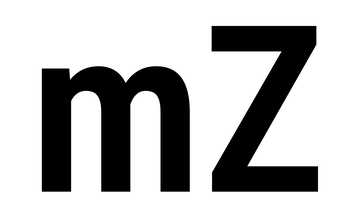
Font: Roboto_Condensed_SemiBold